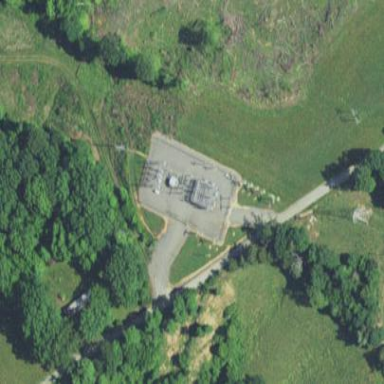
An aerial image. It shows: There is distribution substation enclosed by fence.